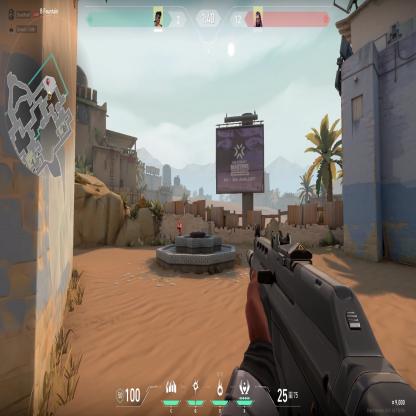
Label: enemy